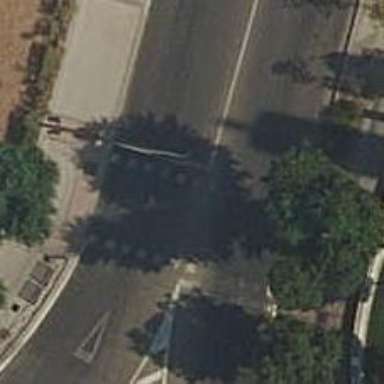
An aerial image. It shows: Zebra crossing with traffic signals. The crossing is marked by traffic lights.